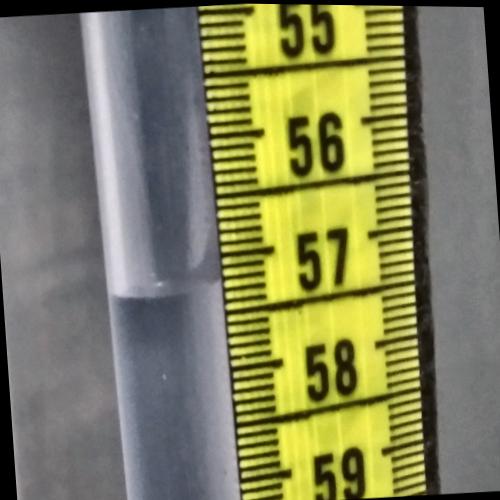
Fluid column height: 57.3 cm